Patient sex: M
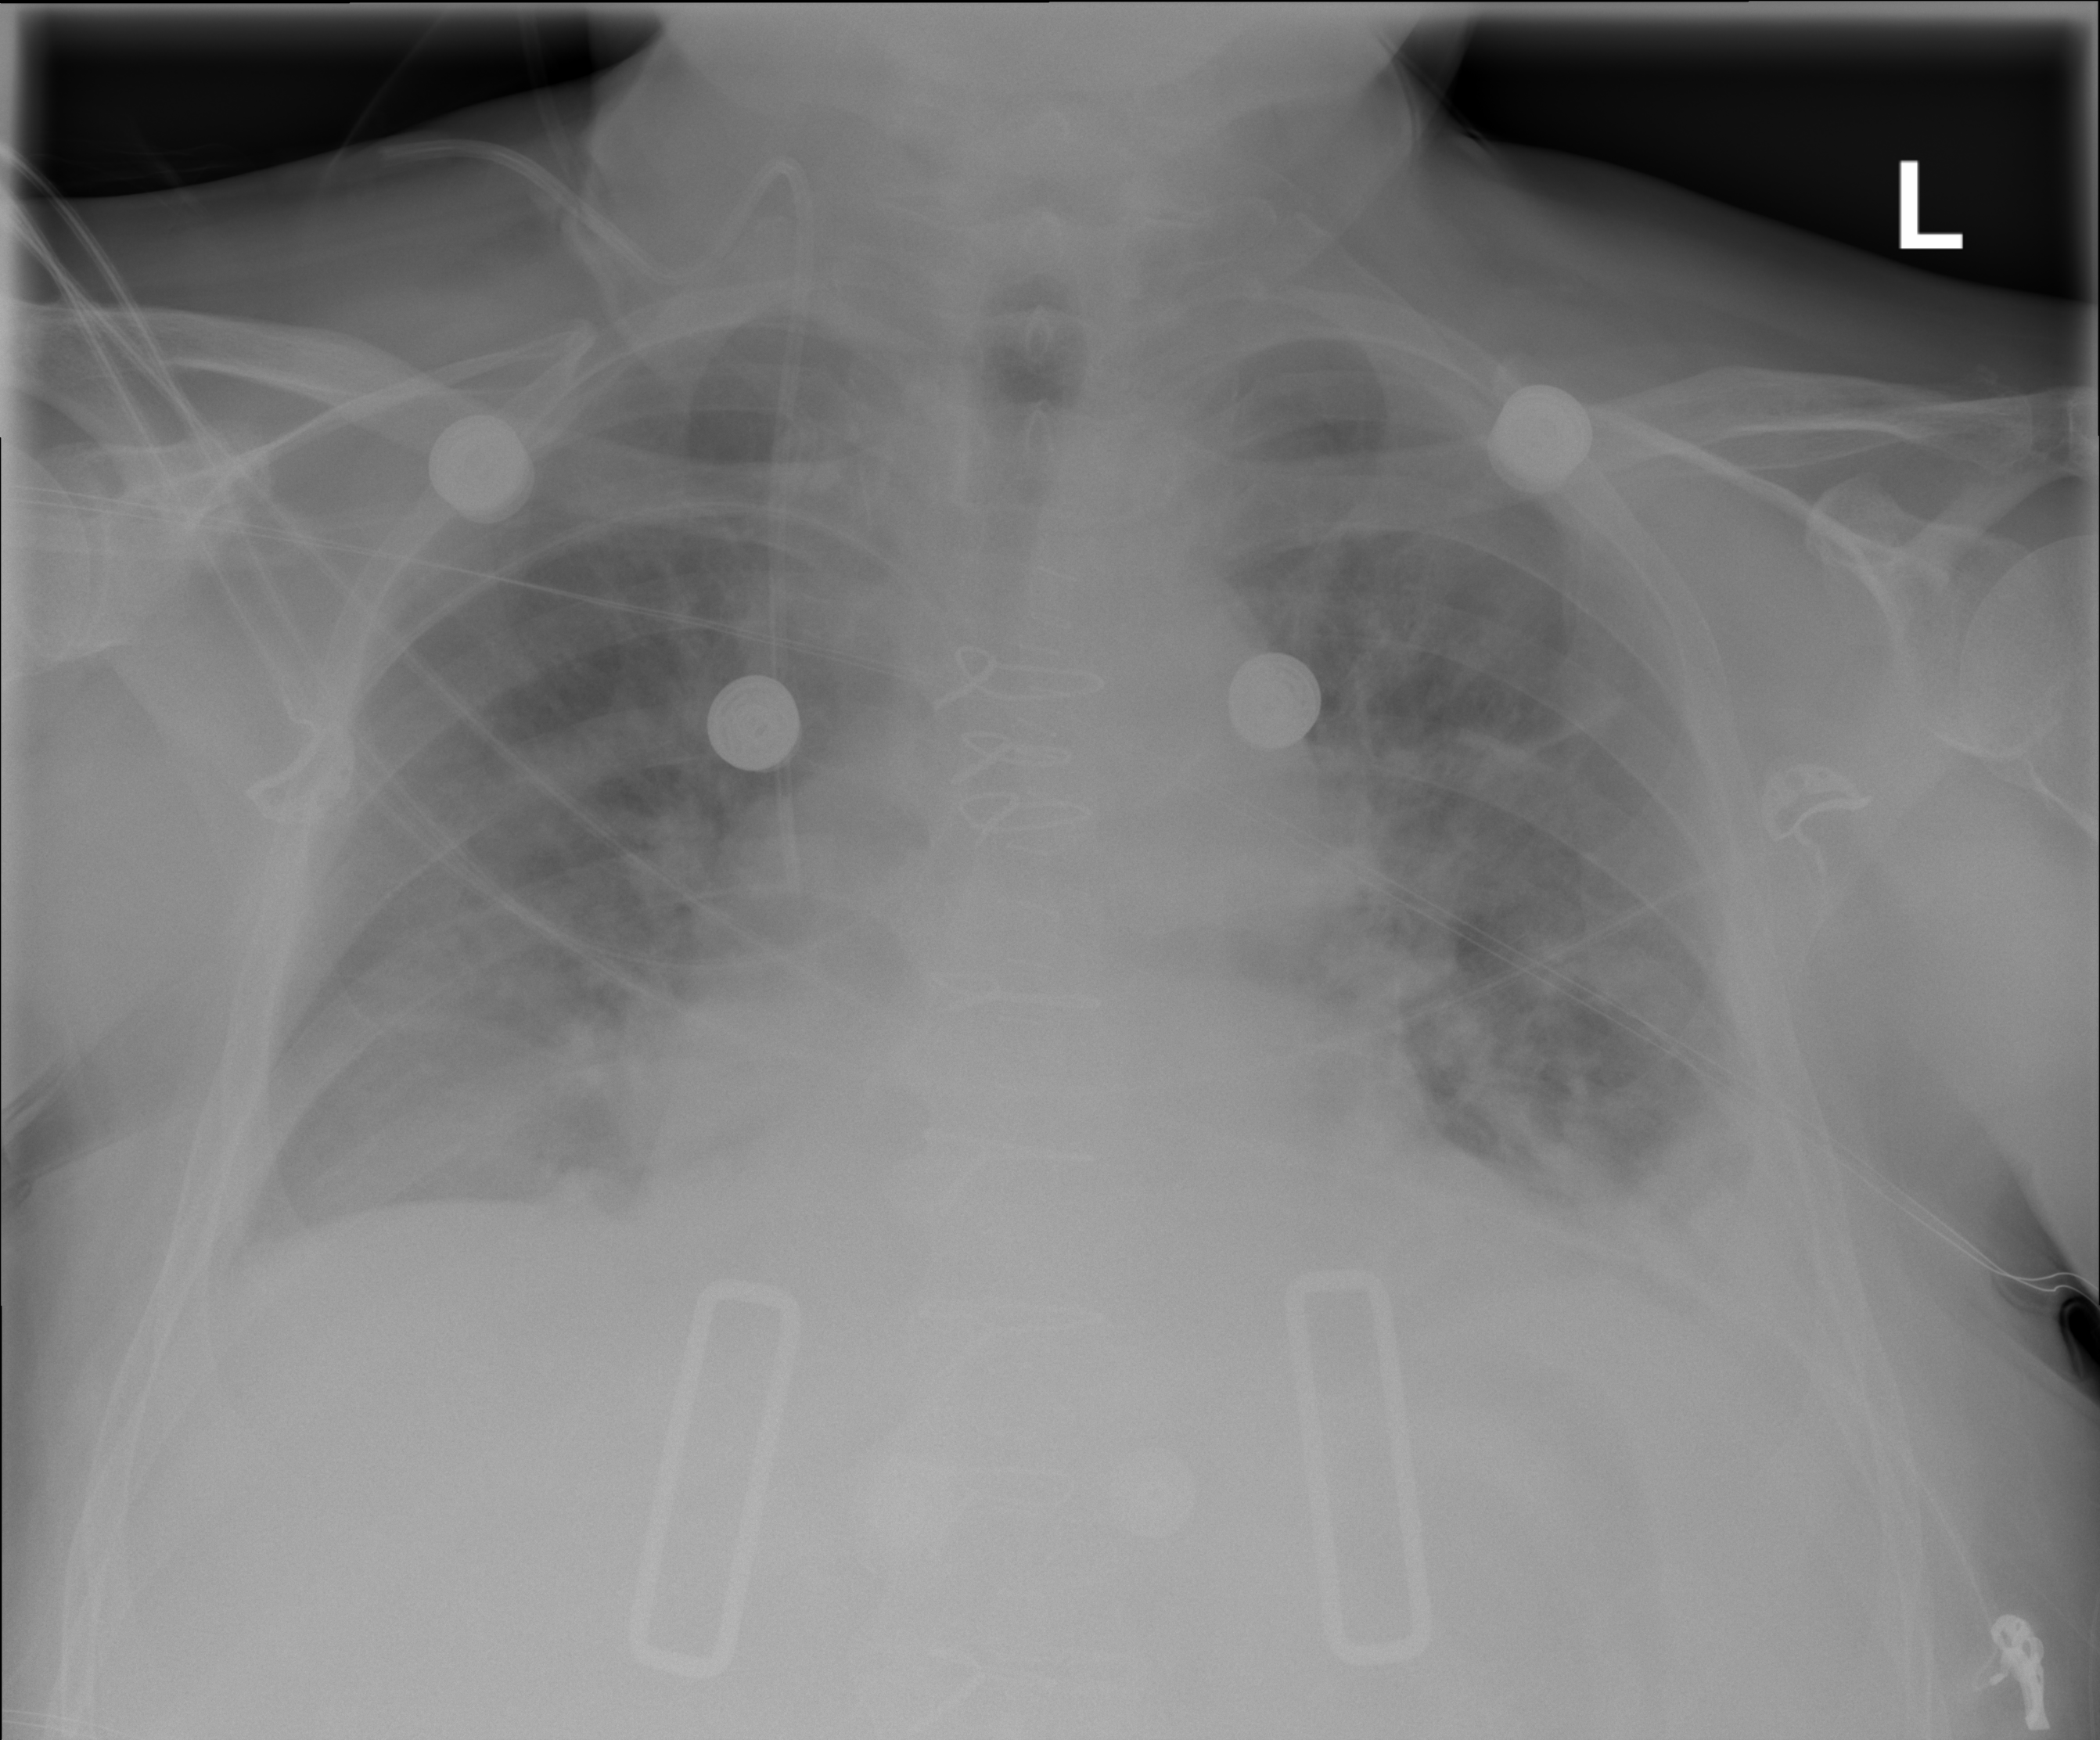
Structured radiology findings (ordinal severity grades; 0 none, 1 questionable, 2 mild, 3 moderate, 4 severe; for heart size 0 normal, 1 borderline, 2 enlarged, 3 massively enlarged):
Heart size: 2
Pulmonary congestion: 2
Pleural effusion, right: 0
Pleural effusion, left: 2
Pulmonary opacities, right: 0
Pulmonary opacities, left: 0
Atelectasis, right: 0
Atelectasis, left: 2